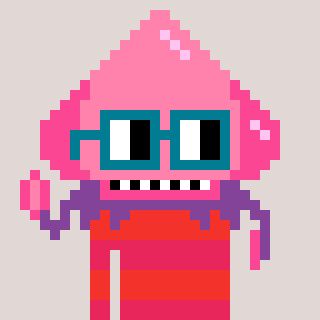
a pixel art character with square dark green glasses, a squid-shaped head and a redpinkish-colored body on a warm background